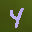
Label: 4